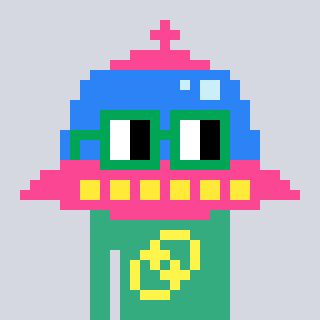
a pixel art character with square green glasses, a ufo-shaped head and a teal-colored body on a cool background